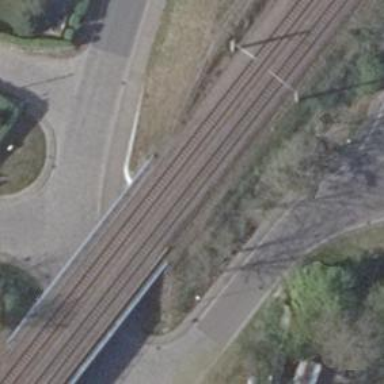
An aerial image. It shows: Railway track with contact line for electrification.